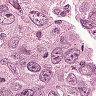
Metastatic tissue present: yes